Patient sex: M
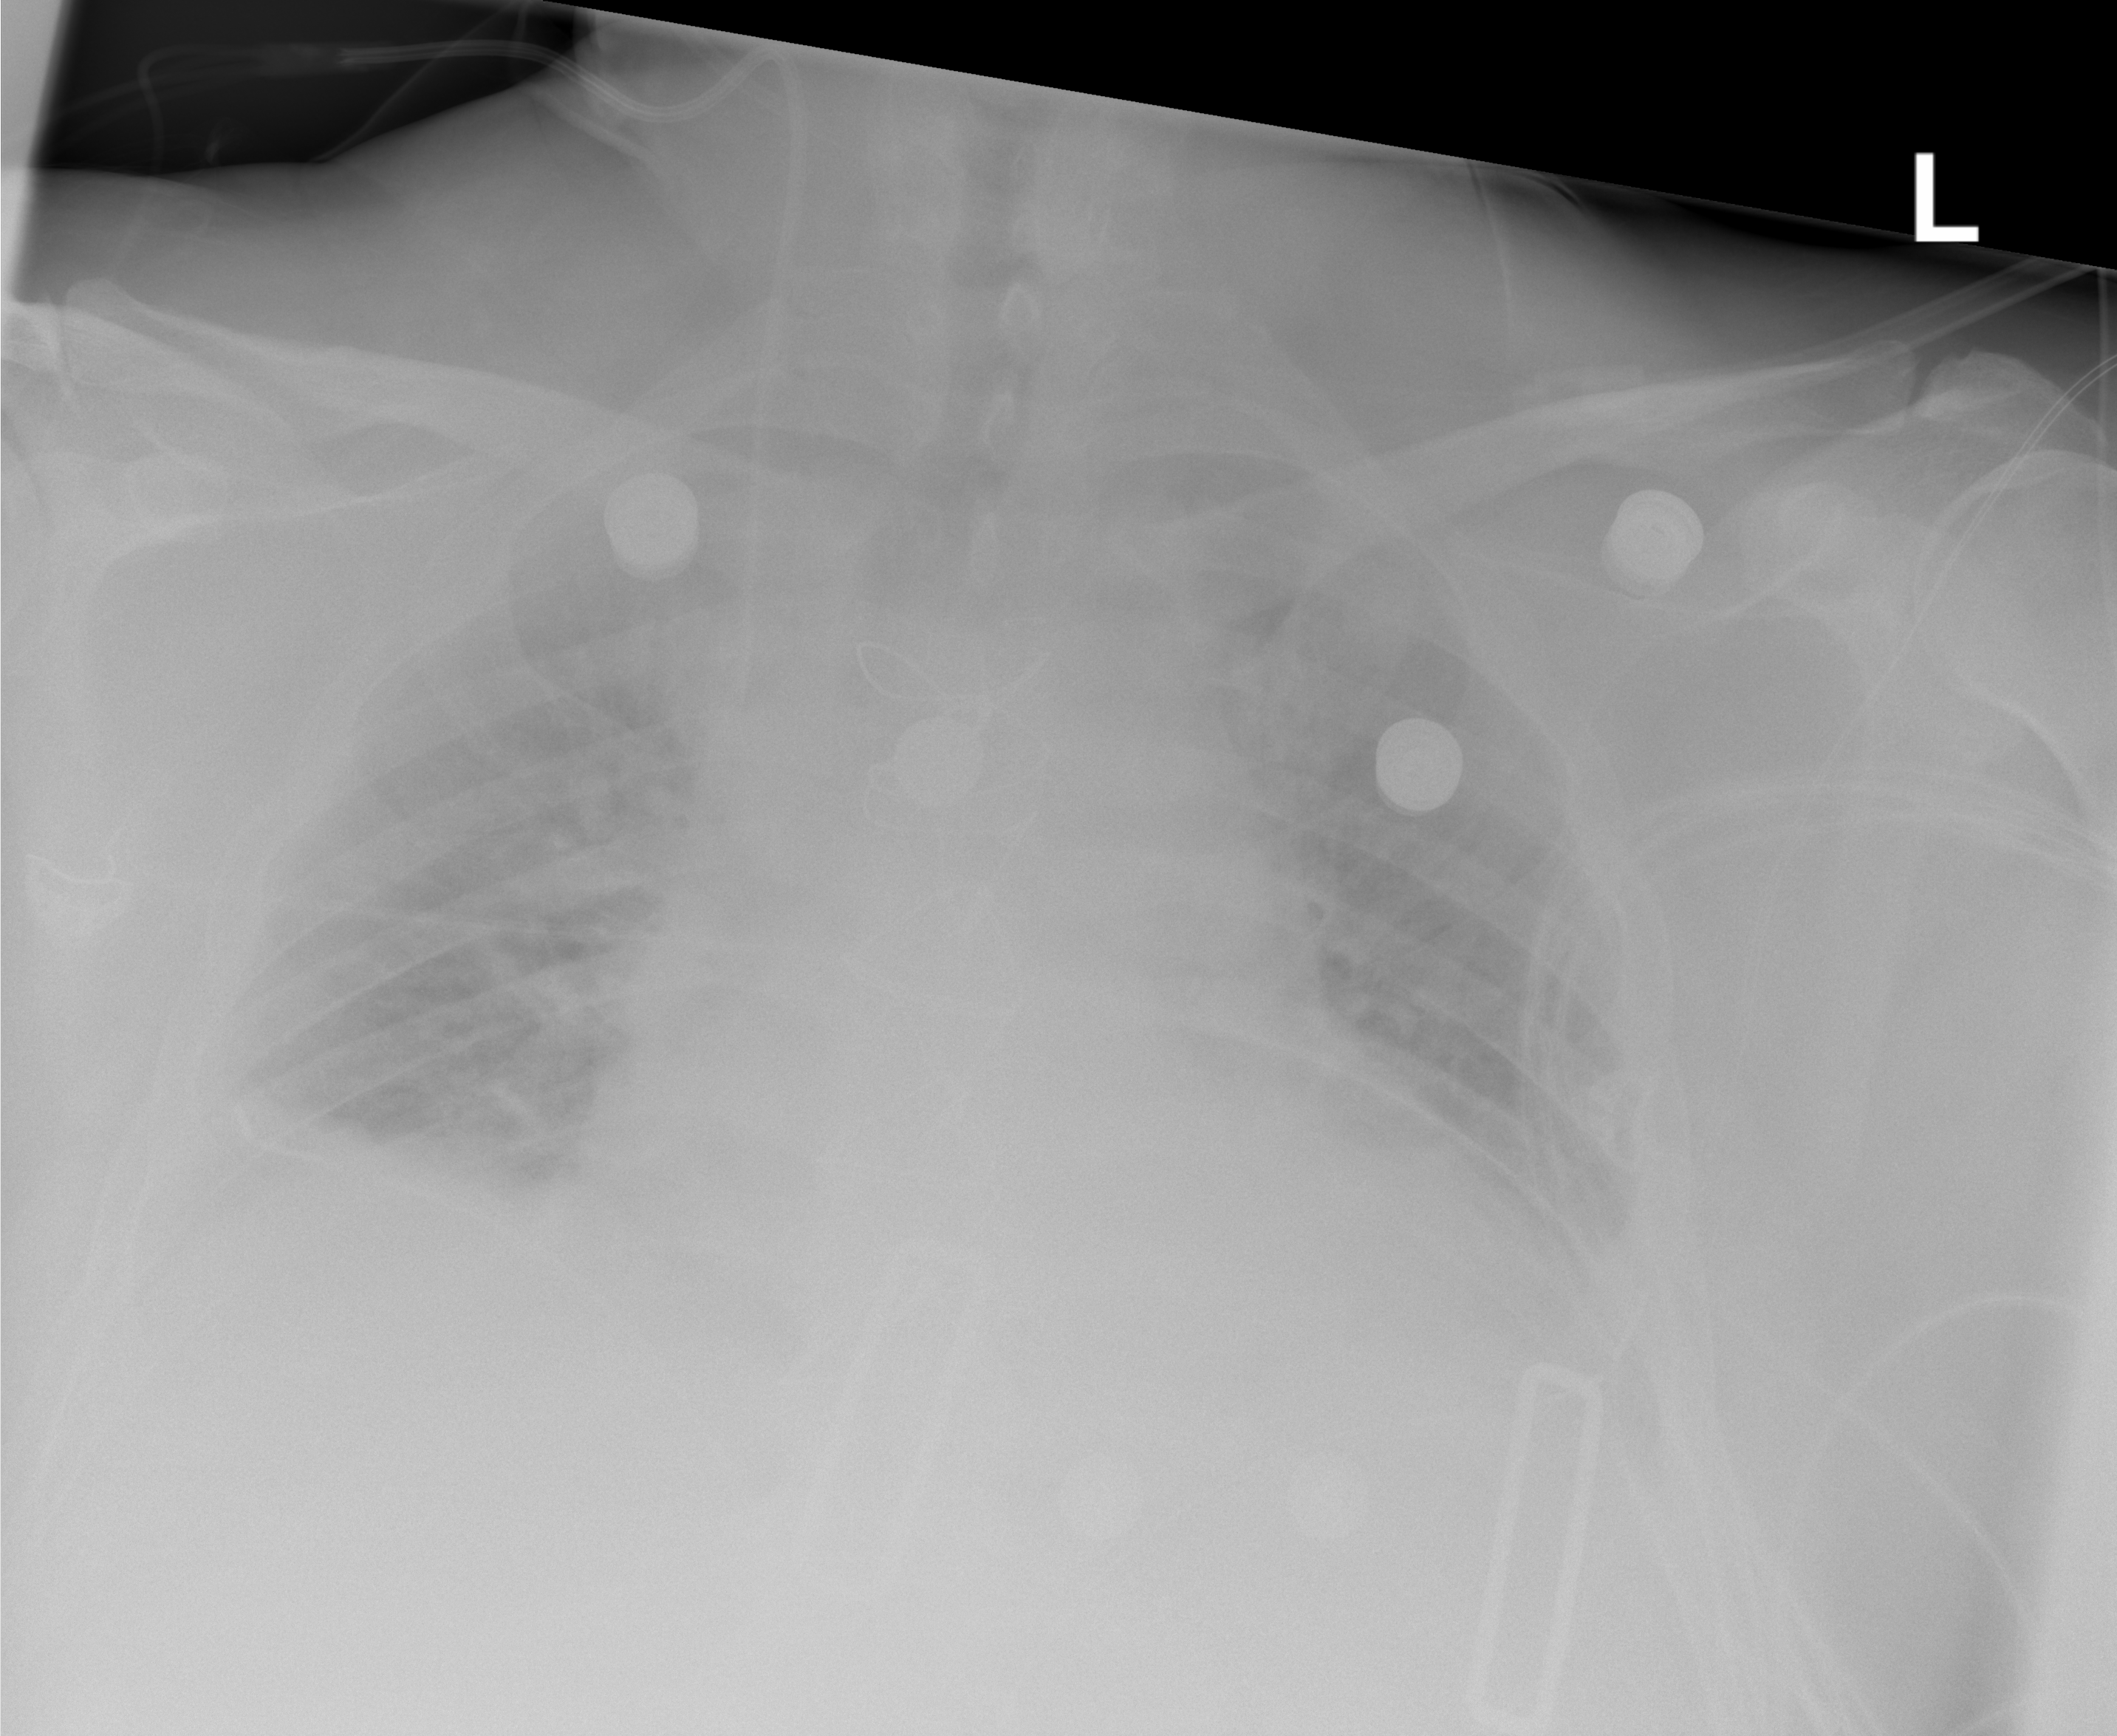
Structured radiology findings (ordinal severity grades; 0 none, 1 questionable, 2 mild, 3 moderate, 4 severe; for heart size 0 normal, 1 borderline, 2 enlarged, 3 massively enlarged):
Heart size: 2
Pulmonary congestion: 2
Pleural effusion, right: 1
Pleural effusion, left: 1
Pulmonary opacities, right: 2
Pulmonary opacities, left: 2
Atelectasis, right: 1
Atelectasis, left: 1